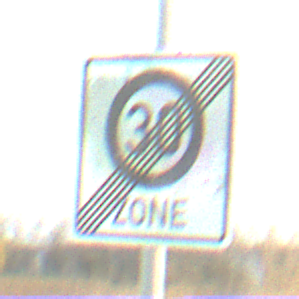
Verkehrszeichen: EndeZone30
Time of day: SunriseSunset
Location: Outdoor (Nature)
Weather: PartlyCloudy
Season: NotSpecified
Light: Natural